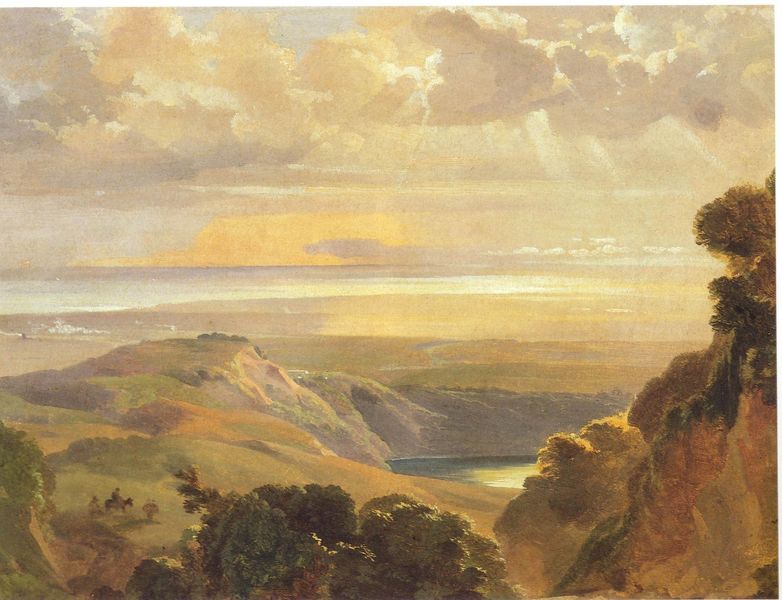
Titel: Monte Cavo
Künstler: Friedrich Nerly
Standort: Erfurt
Institution: Angermuseum
Schlagwörter: baum, berg, blau, felsen, gemälde, gruppe, himmel, laub, mann, meer, schatten, wasser, weiß, wolken, bäume, fluss, gelb, grün, landschaft, menschen, ocker, sand, see, ufer, abend, braun, grau, hell, licht, männer, orange, pastell, straße, ausblick, gras, tier, tiere, wiese, wolke, beige, malerei, mensch, stein, weit, öl, dämmerung, ferne, horizont, hügel, kalt, natur, sonnenaufgang, spiegelung, strauch, weite, busch, büsche, gewässer, sonne, wiesen, land, gold, realismus, tal, wald, esel, pferd, pferde, reiter, deutschland, reiten, gischt, küste, ruhig, strand, wellen, italien, naturalismus, ort, warm, berge, fels, flächen, gebirge, hang, klippen, sonnenlicht, steilhang, dunst, sonnenuntergang, landschaftsmalerei, steil, romantik, naturgewalt, staffage, realistisch, glanz, stimmung, abendrot, bucht, glitzern, steilküste, panorama, sonnenstrahl, strahlen, geld, wasseroberfläche, sonnig, schein, real, sehnsucht, reise, wanderer, sonnenschein, sonnenstrahlen, fernsicht, hänge, freundlich, golden, aurora, gewölk, wasserspiegel, abendlicht, pastellig, von oben, meerenge, morgenlicht, gleißen, aufhellen, nschen, abenbd, berze, naturgewalr